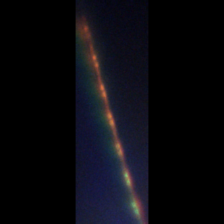
Taxon: Psuedo-nitzschia
Group: Diatoms